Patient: sex F, age 58
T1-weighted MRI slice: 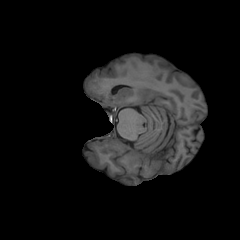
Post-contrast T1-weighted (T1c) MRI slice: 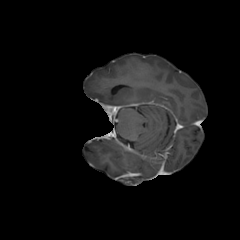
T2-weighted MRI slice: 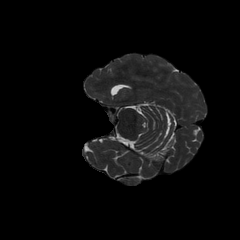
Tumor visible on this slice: yes
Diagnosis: Glioblastoma, IDH-wildtype
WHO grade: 4